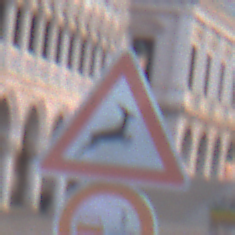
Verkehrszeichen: WildwechselLinks
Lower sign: VerbotUeberholenEinspurigeFahrzeuge
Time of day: SunriseSunset
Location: Outdoor (Urban)
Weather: Clear
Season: NotSpecified
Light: Natural